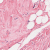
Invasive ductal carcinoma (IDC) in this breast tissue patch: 0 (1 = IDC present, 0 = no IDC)